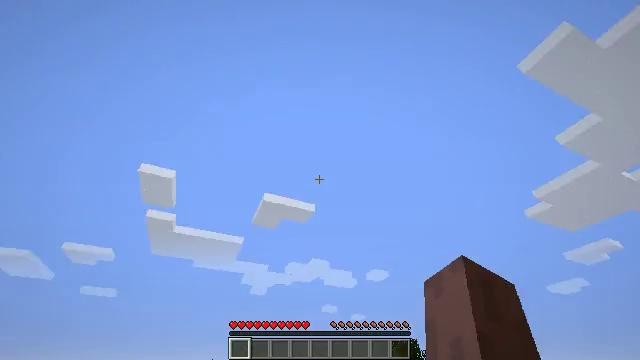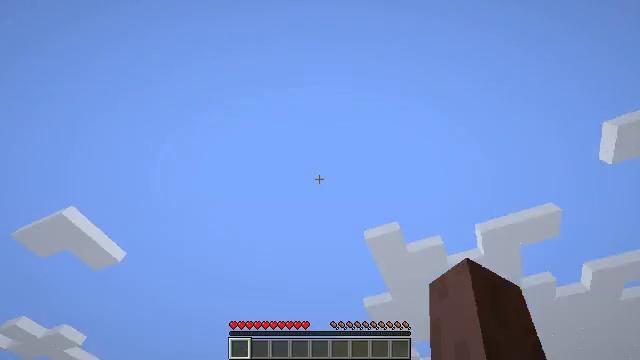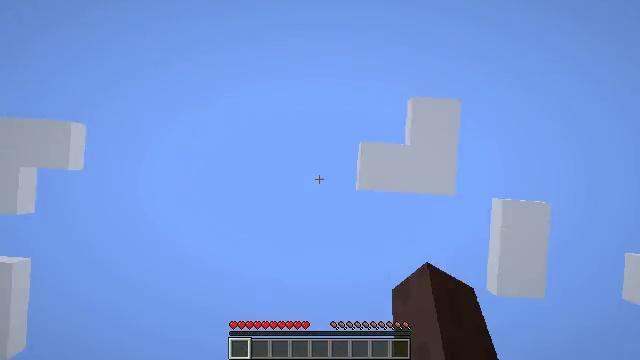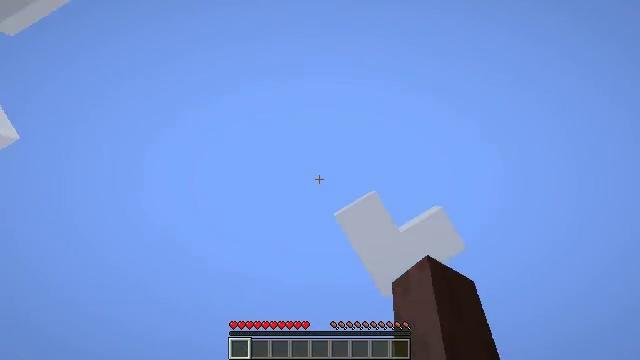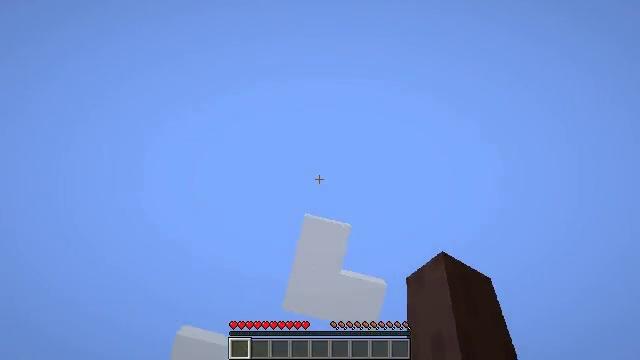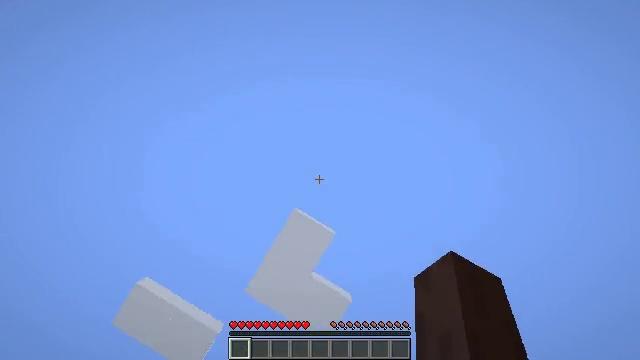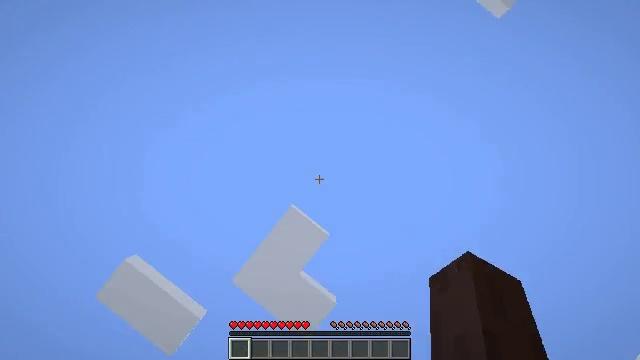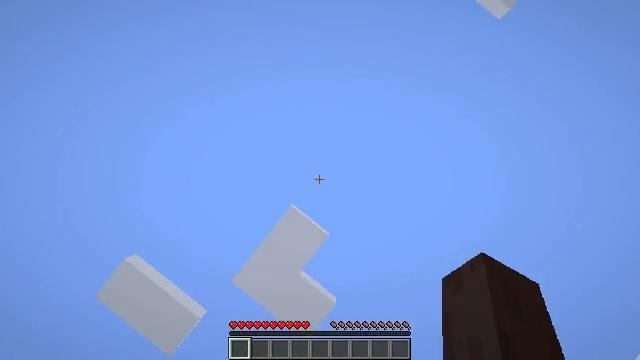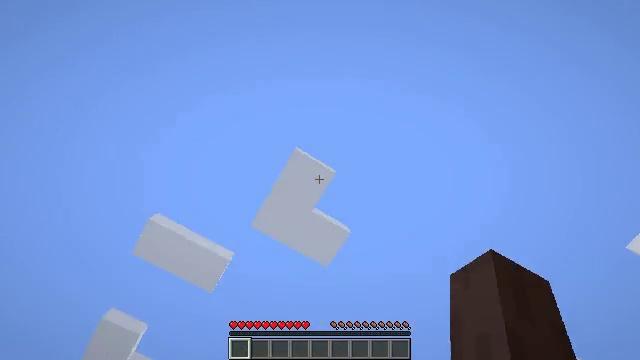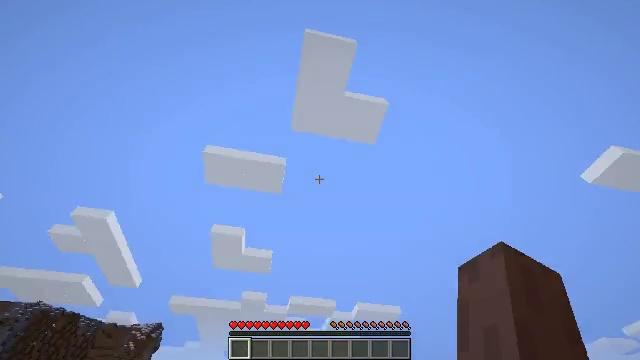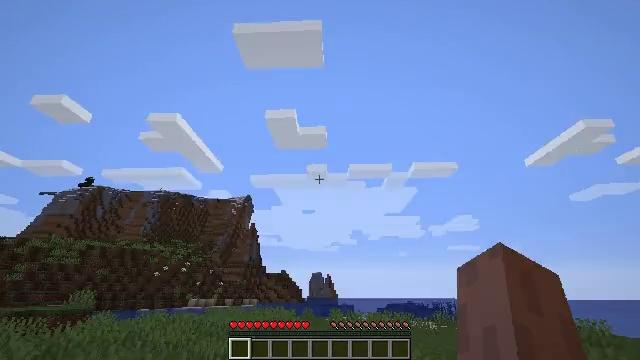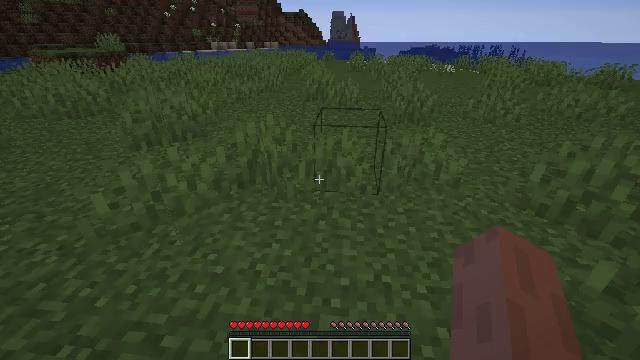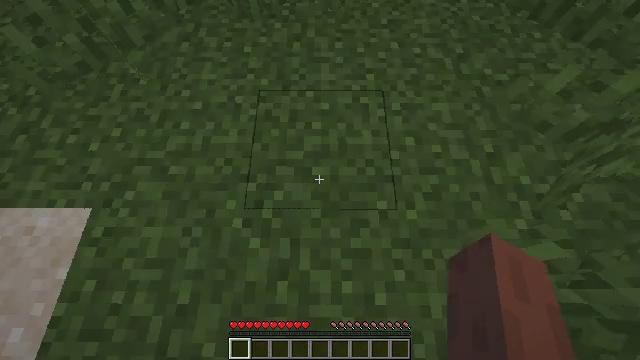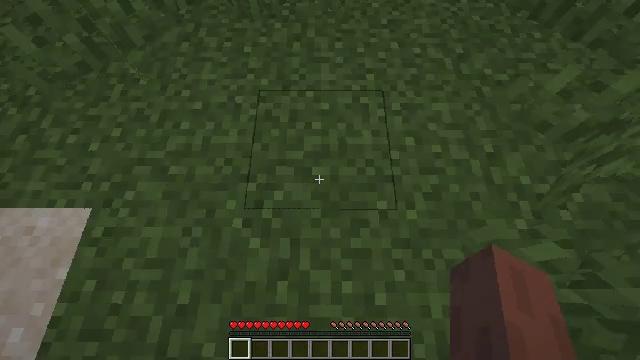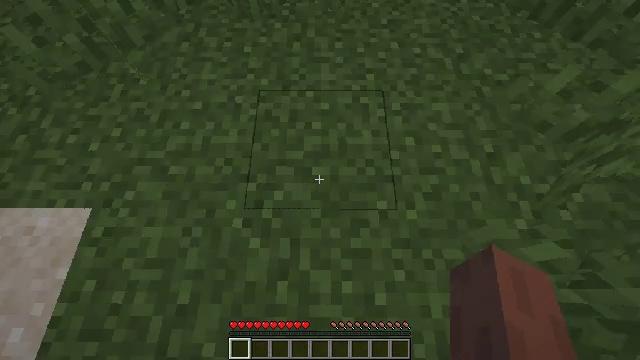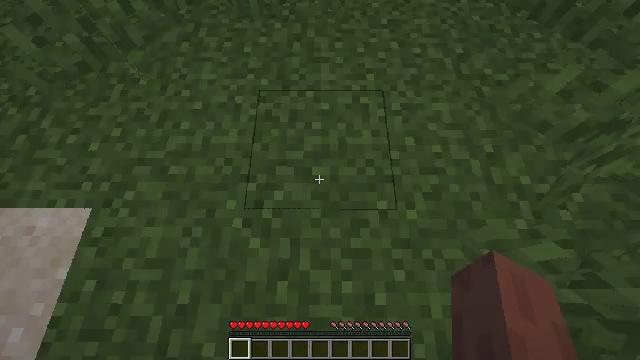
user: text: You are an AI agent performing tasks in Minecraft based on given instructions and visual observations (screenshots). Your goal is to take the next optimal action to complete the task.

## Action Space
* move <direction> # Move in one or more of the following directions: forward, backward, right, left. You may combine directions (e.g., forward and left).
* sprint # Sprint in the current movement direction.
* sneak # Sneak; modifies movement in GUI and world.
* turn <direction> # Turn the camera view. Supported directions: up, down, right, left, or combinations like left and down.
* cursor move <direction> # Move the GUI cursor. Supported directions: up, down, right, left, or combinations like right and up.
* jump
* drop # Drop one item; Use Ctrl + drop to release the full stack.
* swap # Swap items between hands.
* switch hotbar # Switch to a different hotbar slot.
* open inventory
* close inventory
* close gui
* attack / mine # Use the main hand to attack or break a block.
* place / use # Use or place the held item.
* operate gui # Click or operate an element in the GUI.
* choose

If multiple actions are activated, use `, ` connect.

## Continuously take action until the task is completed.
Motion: motion action
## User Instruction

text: Attack the birch planks to recycle them.
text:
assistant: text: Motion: turn right and up, attack / mine
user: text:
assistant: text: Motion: turn right and up, attack / mine
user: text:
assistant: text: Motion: turn right and up, attack / mine
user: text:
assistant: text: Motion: turn right and up, attack / mine
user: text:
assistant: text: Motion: turn right and up, attack / mine
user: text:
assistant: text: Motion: turn right and up, attack / mine
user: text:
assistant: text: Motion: attack / mine
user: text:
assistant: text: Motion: turn left and down, attack / mine
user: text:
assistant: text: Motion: turn left and down, attack / mine
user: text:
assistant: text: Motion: turn left and down, attack / mine
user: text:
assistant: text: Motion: turn left and down, attack / mine
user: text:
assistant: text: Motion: turn right and down, attack / mine
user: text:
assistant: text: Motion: attack / mine
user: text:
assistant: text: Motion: attack / mine
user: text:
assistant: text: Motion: attack / mine
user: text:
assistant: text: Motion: turn left, attack / mine
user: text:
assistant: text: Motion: turn right, attack / mine
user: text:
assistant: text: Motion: turn right and up, attack / mine
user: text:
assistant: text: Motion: turn right and up, attack / mine
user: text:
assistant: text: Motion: turn right and up, attack / mine
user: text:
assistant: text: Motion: turn left and up, attack / mine
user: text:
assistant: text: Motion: attack / mine
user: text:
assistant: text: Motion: attack / mine
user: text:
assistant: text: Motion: attack / mine
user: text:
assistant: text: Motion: attack / mine
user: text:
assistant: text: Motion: attack / mine
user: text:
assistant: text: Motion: attack / mine
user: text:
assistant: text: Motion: attack / mine
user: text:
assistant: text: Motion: attack / mine
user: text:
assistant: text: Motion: attack / mine